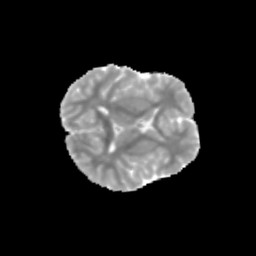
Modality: MD
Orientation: axial
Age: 12
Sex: male
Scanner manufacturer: siemens
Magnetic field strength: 3 T
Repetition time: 3.8 s
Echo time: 0.07 s